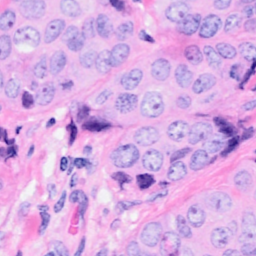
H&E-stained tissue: Breast